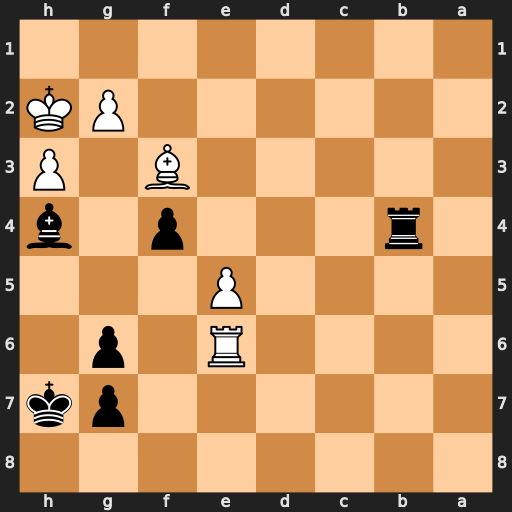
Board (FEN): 8/6pk/4R1p1/4P3/1r3p1b/5B1P/6PK/8
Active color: b
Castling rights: -
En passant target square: -
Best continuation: Bg3+ Kg1 Rb1+ Bd1 Rxd1#